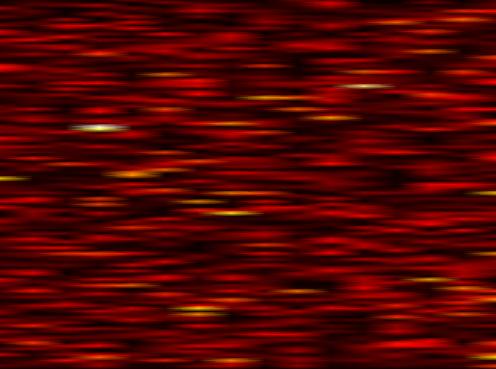
Label: FBMC